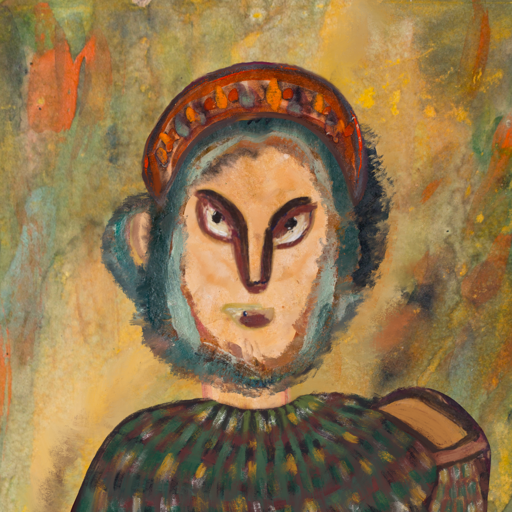
Background: Comrade, Head And Neck Front: Childish, Face Front: After_Raid, Bust: After_Raid, Hair Front: Boggyland, Head Accessory: Hypocrite, Second Necklace: Blank, Necklace: Blank, Baby: Blank